Question: This is the source example table:
I would like to have a SQL query to display my result like the given format below.
Need a little more help on this...

Thanks,
Yugal
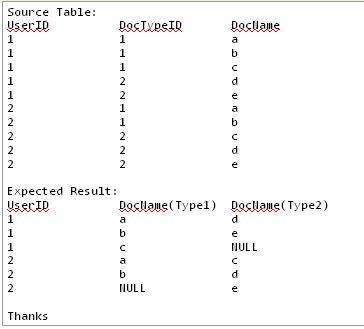
Answer: A simple cross-tab method (which I personally prefer) is to use the group by operator with MAX(CASE WHEN...) pattern to control the cross-tab fields. This is easy to understand IMO and easy to extend with more fields. I'm not sure about the performance.
'''
select
UserID,
max(case when usernametype='First Name' then username end) as FirstName,
max(case when usernametype='Last Name' then username end) as LastName
from
MyTable T
group by
UserID
'''